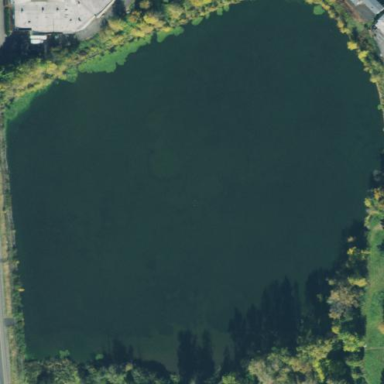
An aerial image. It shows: Serene lake.